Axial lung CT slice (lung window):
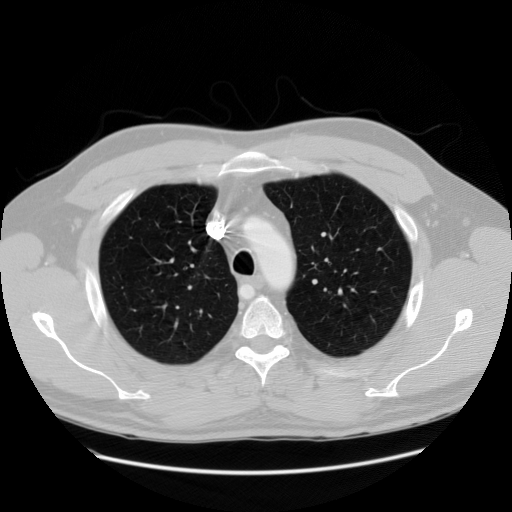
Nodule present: no